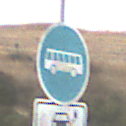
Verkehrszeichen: Busssonderstreifen
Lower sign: MehrspurigeFahrzeugeFrei11
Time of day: SunriseSunset
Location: Outdoor (RoadRail)
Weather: PartlyCloudy
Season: NotSpecified
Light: Natural